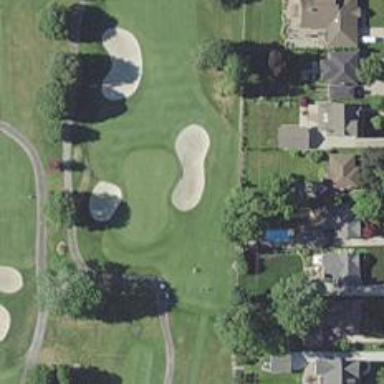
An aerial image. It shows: View of golf hole.